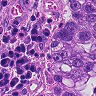
Metastatic tissue present: yes